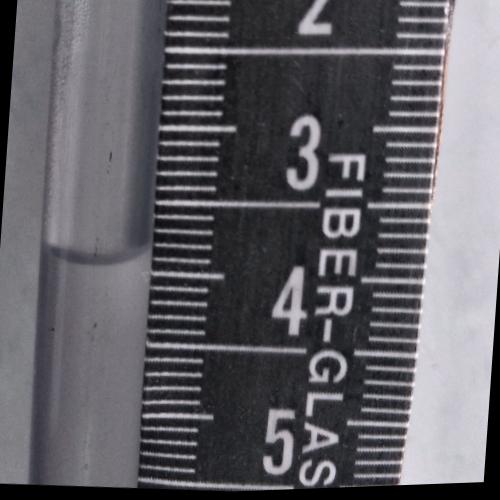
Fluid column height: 3.9 cm